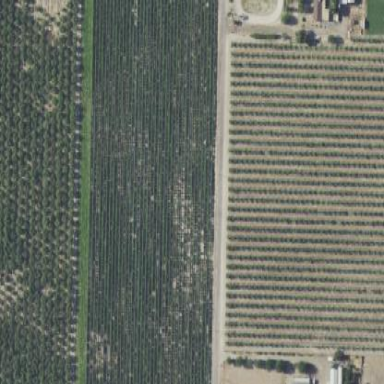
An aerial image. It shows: Orchard filled with plum trees.